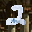
Label: 2